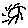
Label: sun